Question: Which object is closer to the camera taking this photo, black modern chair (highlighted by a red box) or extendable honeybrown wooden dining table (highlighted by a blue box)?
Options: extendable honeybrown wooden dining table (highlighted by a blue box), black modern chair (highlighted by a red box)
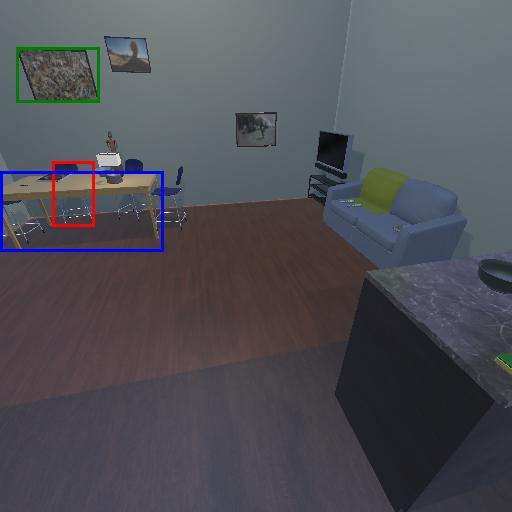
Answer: extendable honeybrown wooden dining table (highlighted by a blue box)